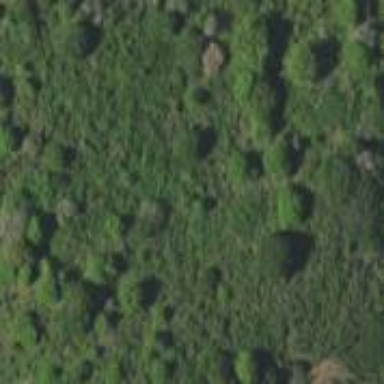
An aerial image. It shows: Patch of scrub vegetation.